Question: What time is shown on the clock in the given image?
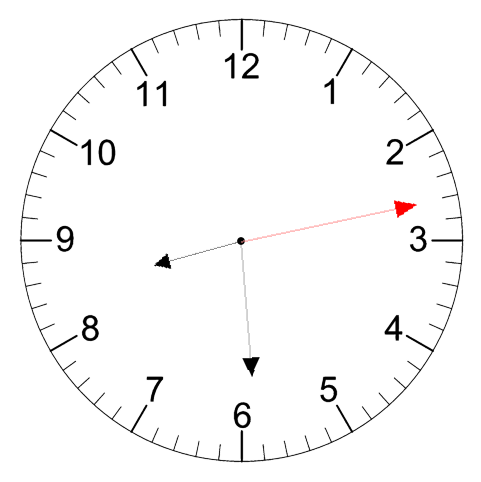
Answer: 08:29:13